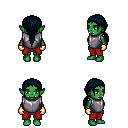
a pixel art fantasy rpg character, female body template, orc, green skin, steel chest armor, red pants, raven ponytail hairstyle, gold gloves, four views (front, back, left, right), 2x2 character sprite sheet, small pixel art, hard edges, no anti-aliasing